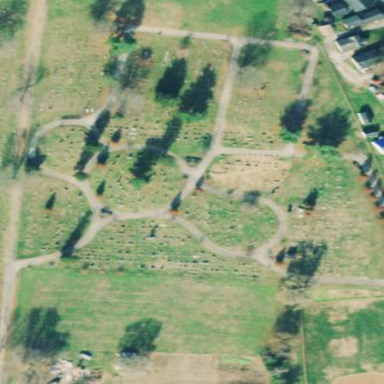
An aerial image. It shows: Cemetery.